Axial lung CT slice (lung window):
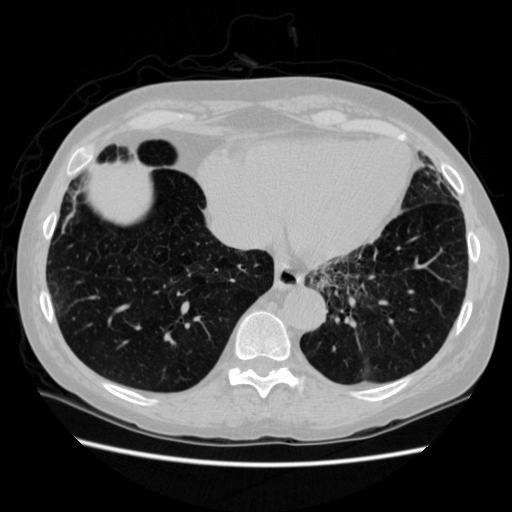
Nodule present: no